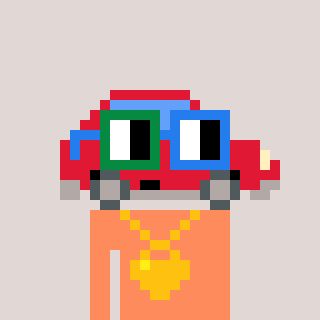
a pixel art character with square green and blue glasses, a car-shaped head and a peachy-colored body on a warm background